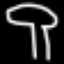
Label: mushroom